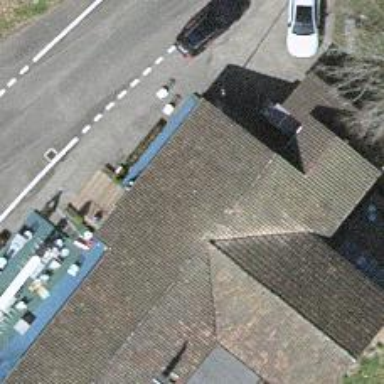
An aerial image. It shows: Restaurant.